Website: walmart
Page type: payment
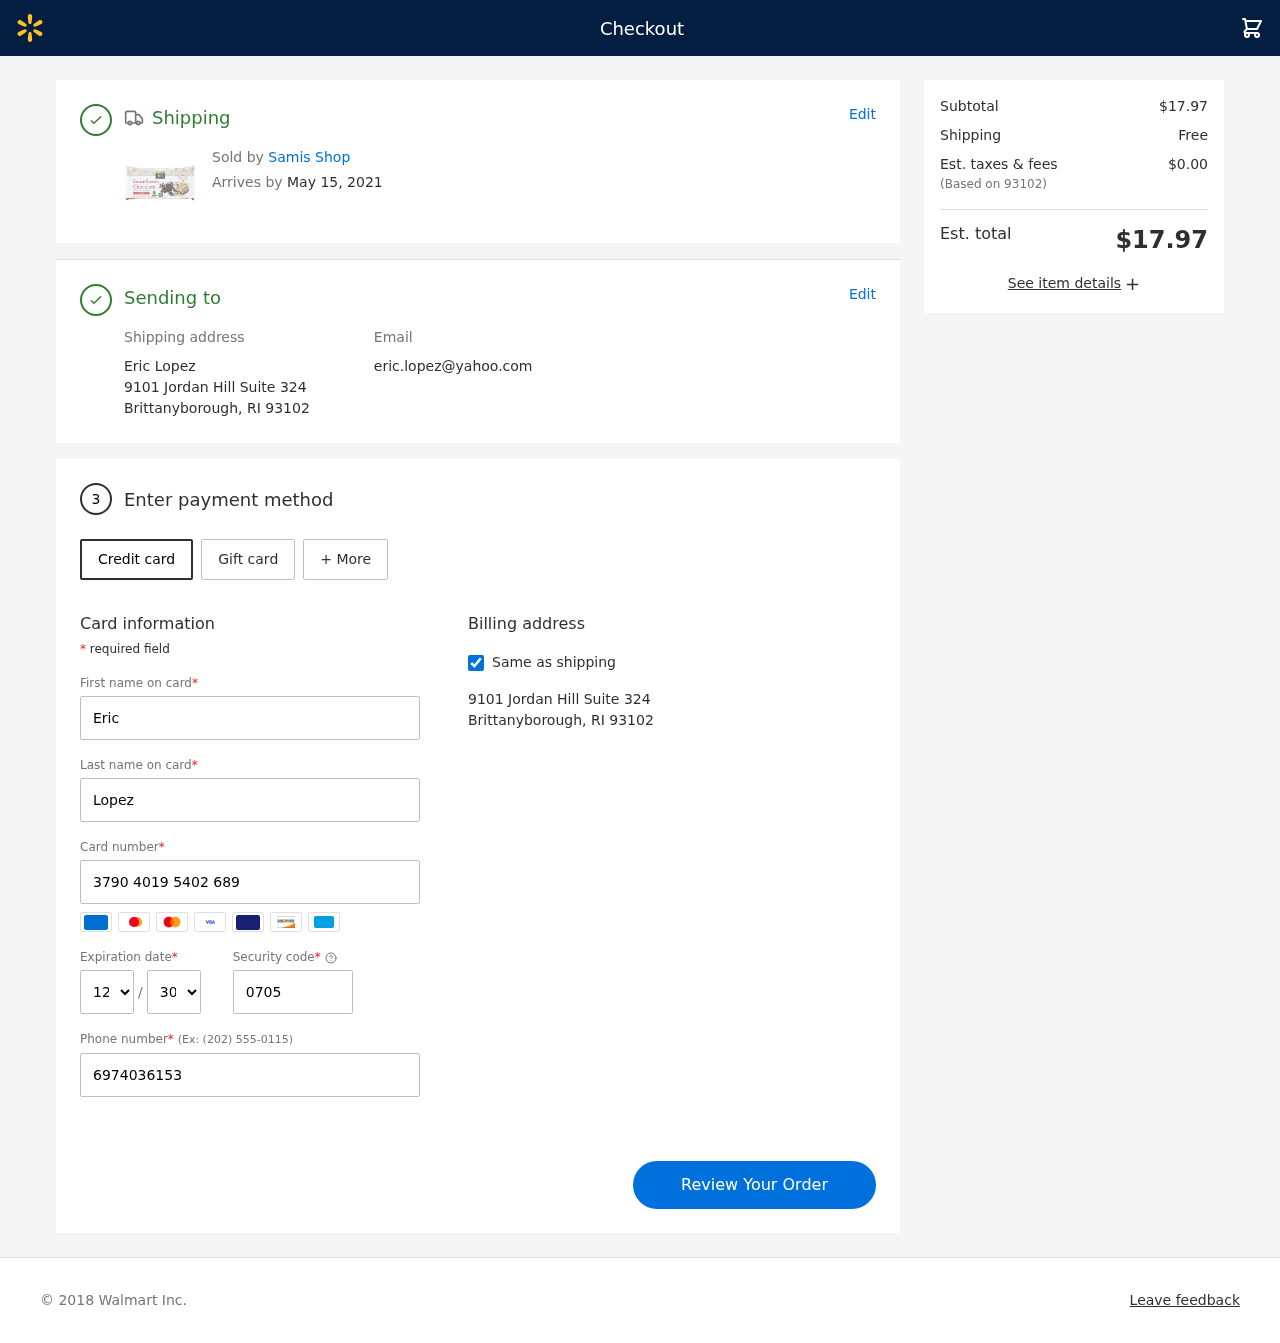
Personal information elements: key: PII_CARD_CVV
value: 0705
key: PII_CARD_EXPIRY_MONTH
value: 12
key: PII_CARD_EXPIRY_YEAR
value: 30
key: PII_CARD_NUMBER
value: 3790 4019 5402 689
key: PII_CITY_STATE_ZIP
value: Brittanyborough, RI 93102
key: PII_EMAIL
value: eric.lopez@yahoo.com
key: PII_FIRSTNAME
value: Eric
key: PII_FULLNAME
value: Eric Lopez
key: PII_LASTNAME
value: Lopez
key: PII_PHONE
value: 6974036153
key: PII_POSTCODE
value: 93102
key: PII_STREET
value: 9101 Jordan Hill Suite 324
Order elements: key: ORDER_DELIVERY_DATE
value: May 15, 2021
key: ORDER_SUBTOTAL
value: $17.97
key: ORDER_SHIPPING_COST
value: Free
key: ORDER_TAX
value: $0.00
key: ORDER_TOTAL
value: $17.97